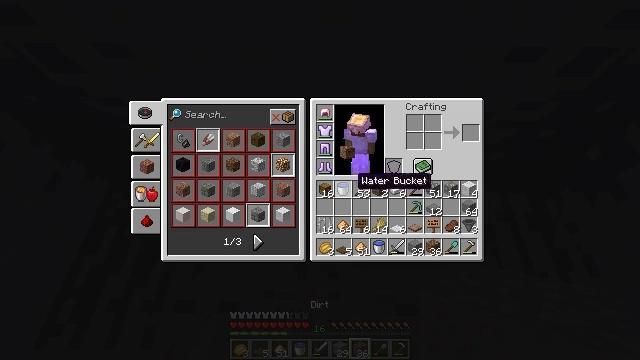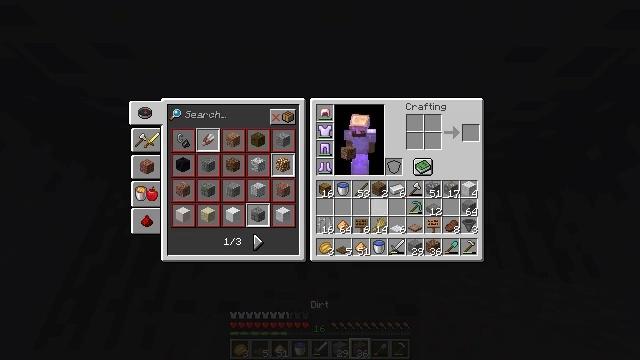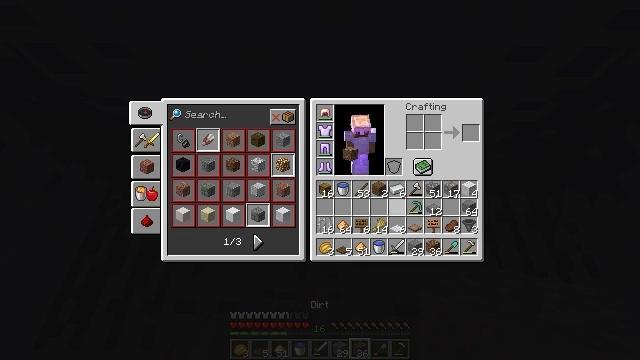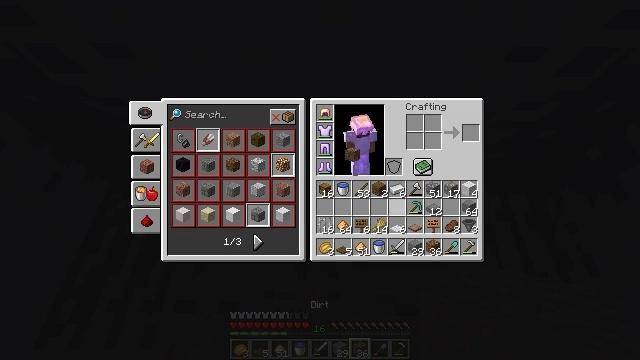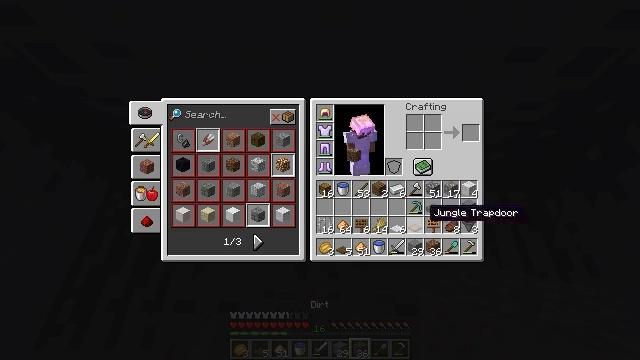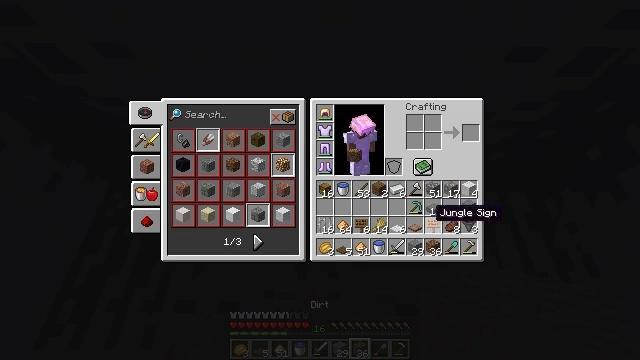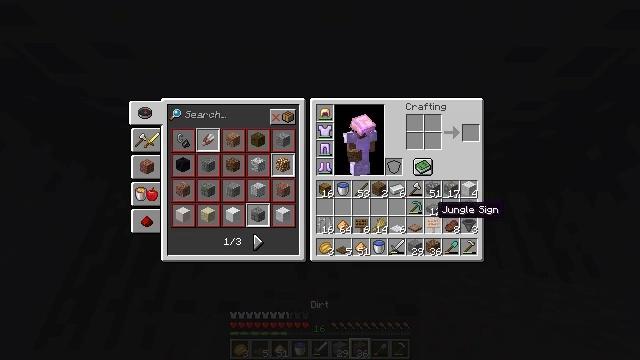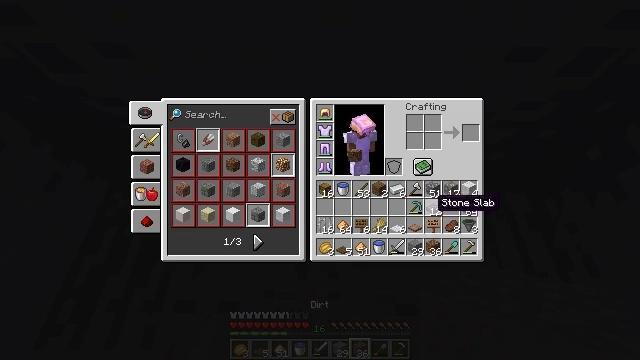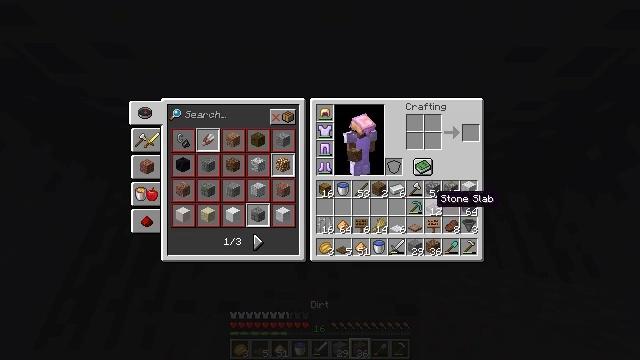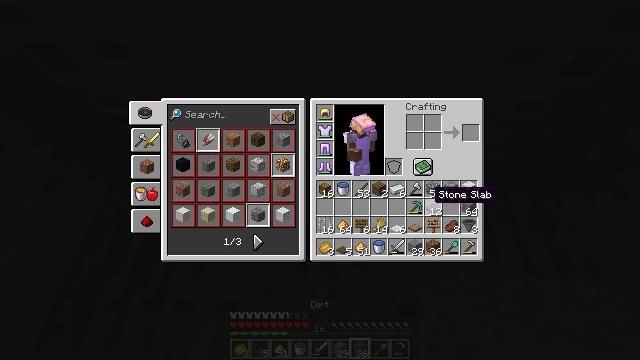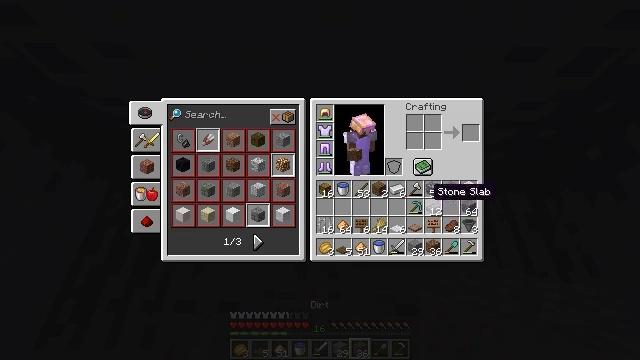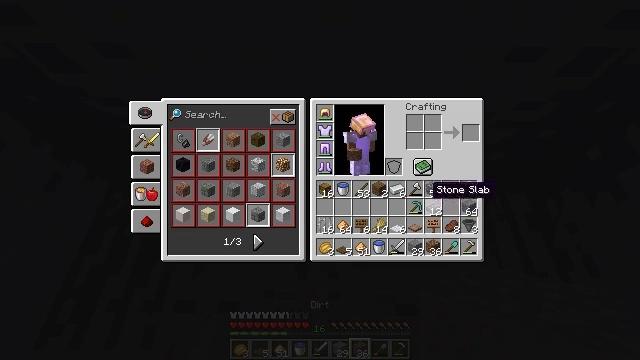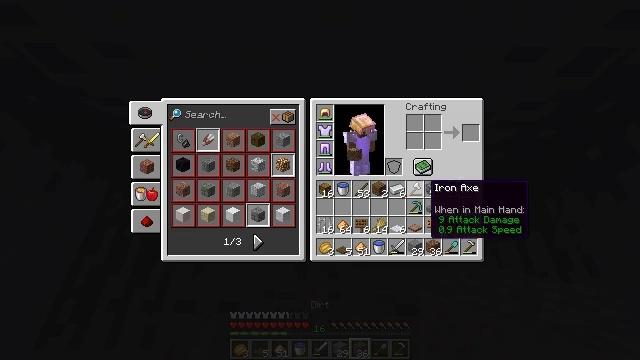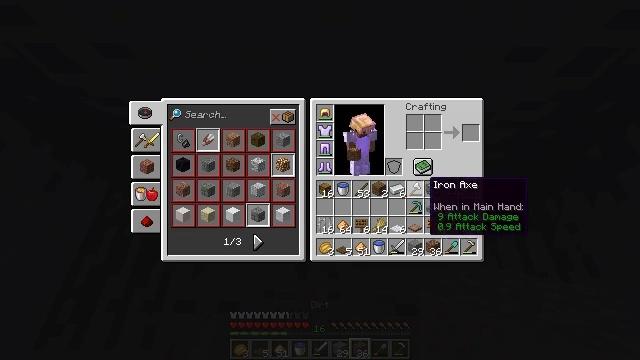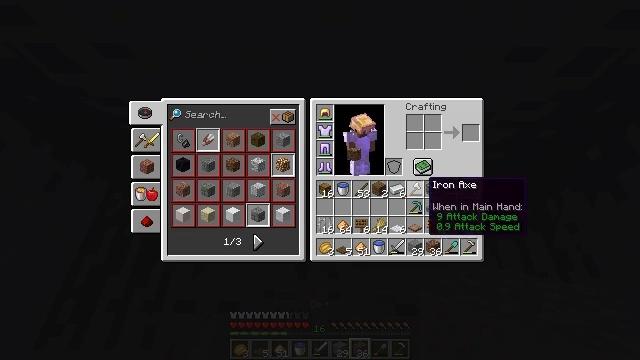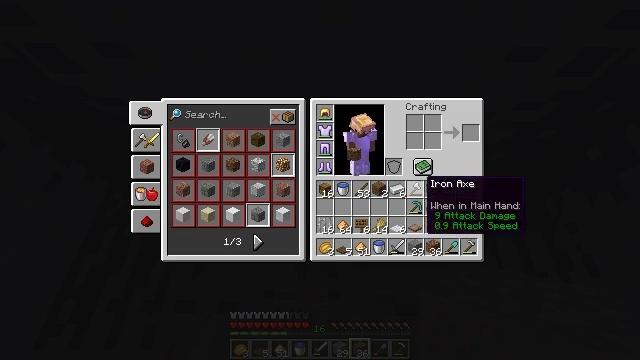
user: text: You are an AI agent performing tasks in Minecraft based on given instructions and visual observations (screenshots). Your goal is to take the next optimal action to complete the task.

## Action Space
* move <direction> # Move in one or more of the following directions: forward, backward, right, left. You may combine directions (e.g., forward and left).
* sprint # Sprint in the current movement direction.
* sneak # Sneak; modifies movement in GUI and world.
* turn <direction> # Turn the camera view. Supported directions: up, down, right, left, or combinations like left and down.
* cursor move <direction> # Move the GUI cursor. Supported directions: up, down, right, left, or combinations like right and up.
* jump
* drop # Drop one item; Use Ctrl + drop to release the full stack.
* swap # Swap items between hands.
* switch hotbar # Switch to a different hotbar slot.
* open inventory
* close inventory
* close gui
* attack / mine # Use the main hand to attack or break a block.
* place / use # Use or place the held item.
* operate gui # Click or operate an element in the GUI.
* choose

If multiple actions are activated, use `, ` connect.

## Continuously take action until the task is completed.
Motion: motion action
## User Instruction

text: Break the spruce trapdoor from a structure.
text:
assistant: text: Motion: cursor move right and down
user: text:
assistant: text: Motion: cursor move right and down
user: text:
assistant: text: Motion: cursor move right and down
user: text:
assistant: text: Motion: cursor move right
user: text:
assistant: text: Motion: no_op
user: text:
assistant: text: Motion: no_op
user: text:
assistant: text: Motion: no_op
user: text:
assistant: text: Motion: no_op
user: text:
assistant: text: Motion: no_op
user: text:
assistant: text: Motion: no_op
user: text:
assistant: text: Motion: no_op
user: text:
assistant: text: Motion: no_op
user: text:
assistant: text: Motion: no_op
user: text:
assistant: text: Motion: no_op
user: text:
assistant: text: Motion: no_op
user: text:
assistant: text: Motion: no_op
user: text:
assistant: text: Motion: no_op
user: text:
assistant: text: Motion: no_op
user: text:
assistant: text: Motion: operate gui
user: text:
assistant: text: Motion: operate gui
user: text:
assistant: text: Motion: cursor move down, operate gui
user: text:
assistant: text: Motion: cursor move down
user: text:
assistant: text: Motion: no_op
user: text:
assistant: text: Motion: no_op
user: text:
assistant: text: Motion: no_op
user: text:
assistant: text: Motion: no_op
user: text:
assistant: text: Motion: no_op
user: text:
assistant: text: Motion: no_op
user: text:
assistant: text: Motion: no_op
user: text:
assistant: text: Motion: no_op